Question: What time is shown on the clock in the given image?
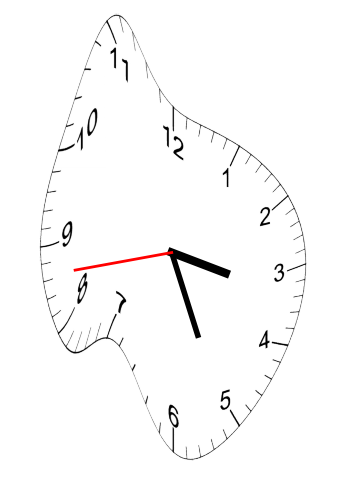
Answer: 03:25:43